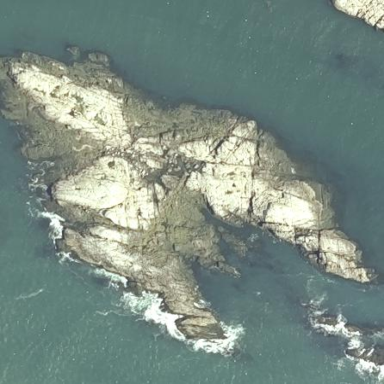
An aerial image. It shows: Island with natural coastline.